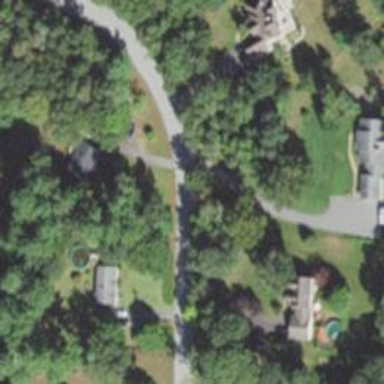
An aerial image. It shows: Residential driveway.